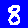
Digit: 8